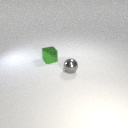
small green metal cube to the left of small gray metal sphere